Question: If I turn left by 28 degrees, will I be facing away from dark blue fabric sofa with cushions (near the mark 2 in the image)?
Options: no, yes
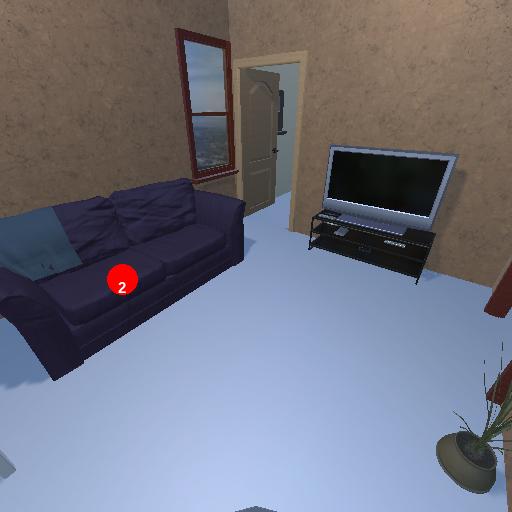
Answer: no